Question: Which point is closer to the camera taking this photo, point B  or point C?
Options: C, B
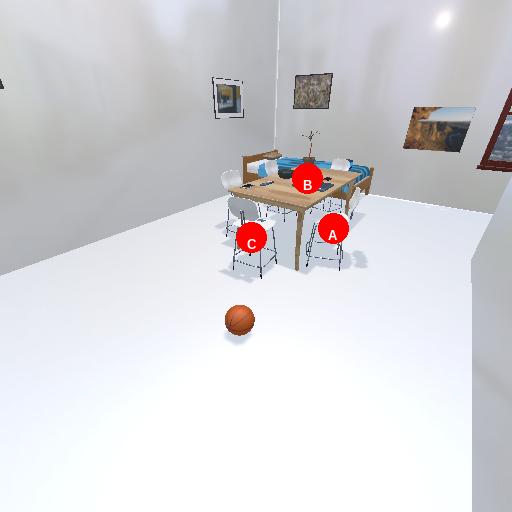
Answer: C